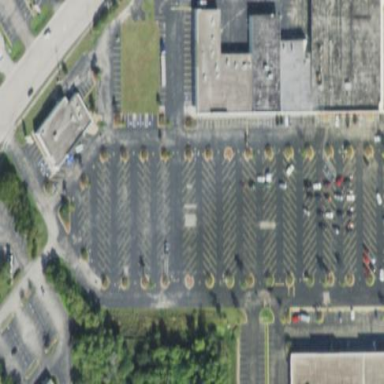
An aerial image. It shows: Parking area with surface.